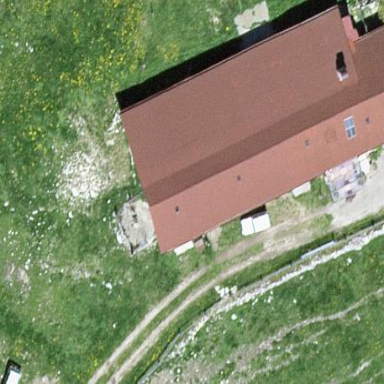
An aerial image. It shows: Stable building.